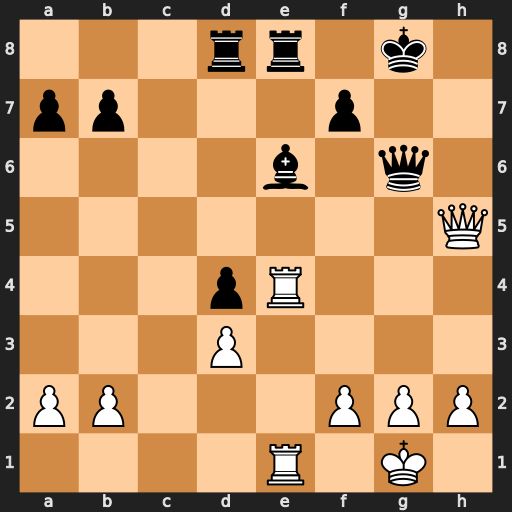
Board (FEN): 3rr1k1/pp3p2/4b1q1/7Q/3pR3/3P4/PP3PPP/4R1K1
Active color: w
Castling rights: -
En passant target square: -
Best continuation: Qxg6+ fxg6 Rxe6 Rxe6 Rxe6